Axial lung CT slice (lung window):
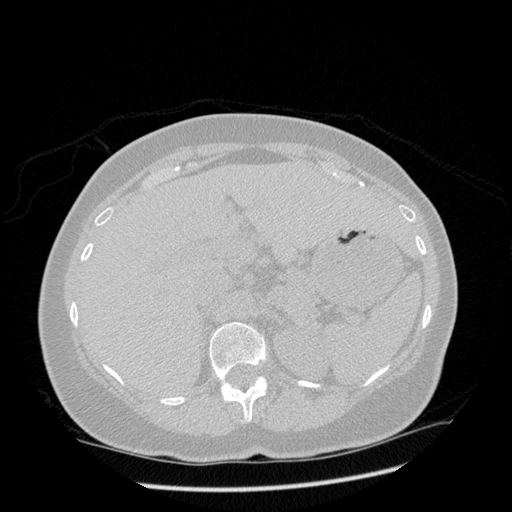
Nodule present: no